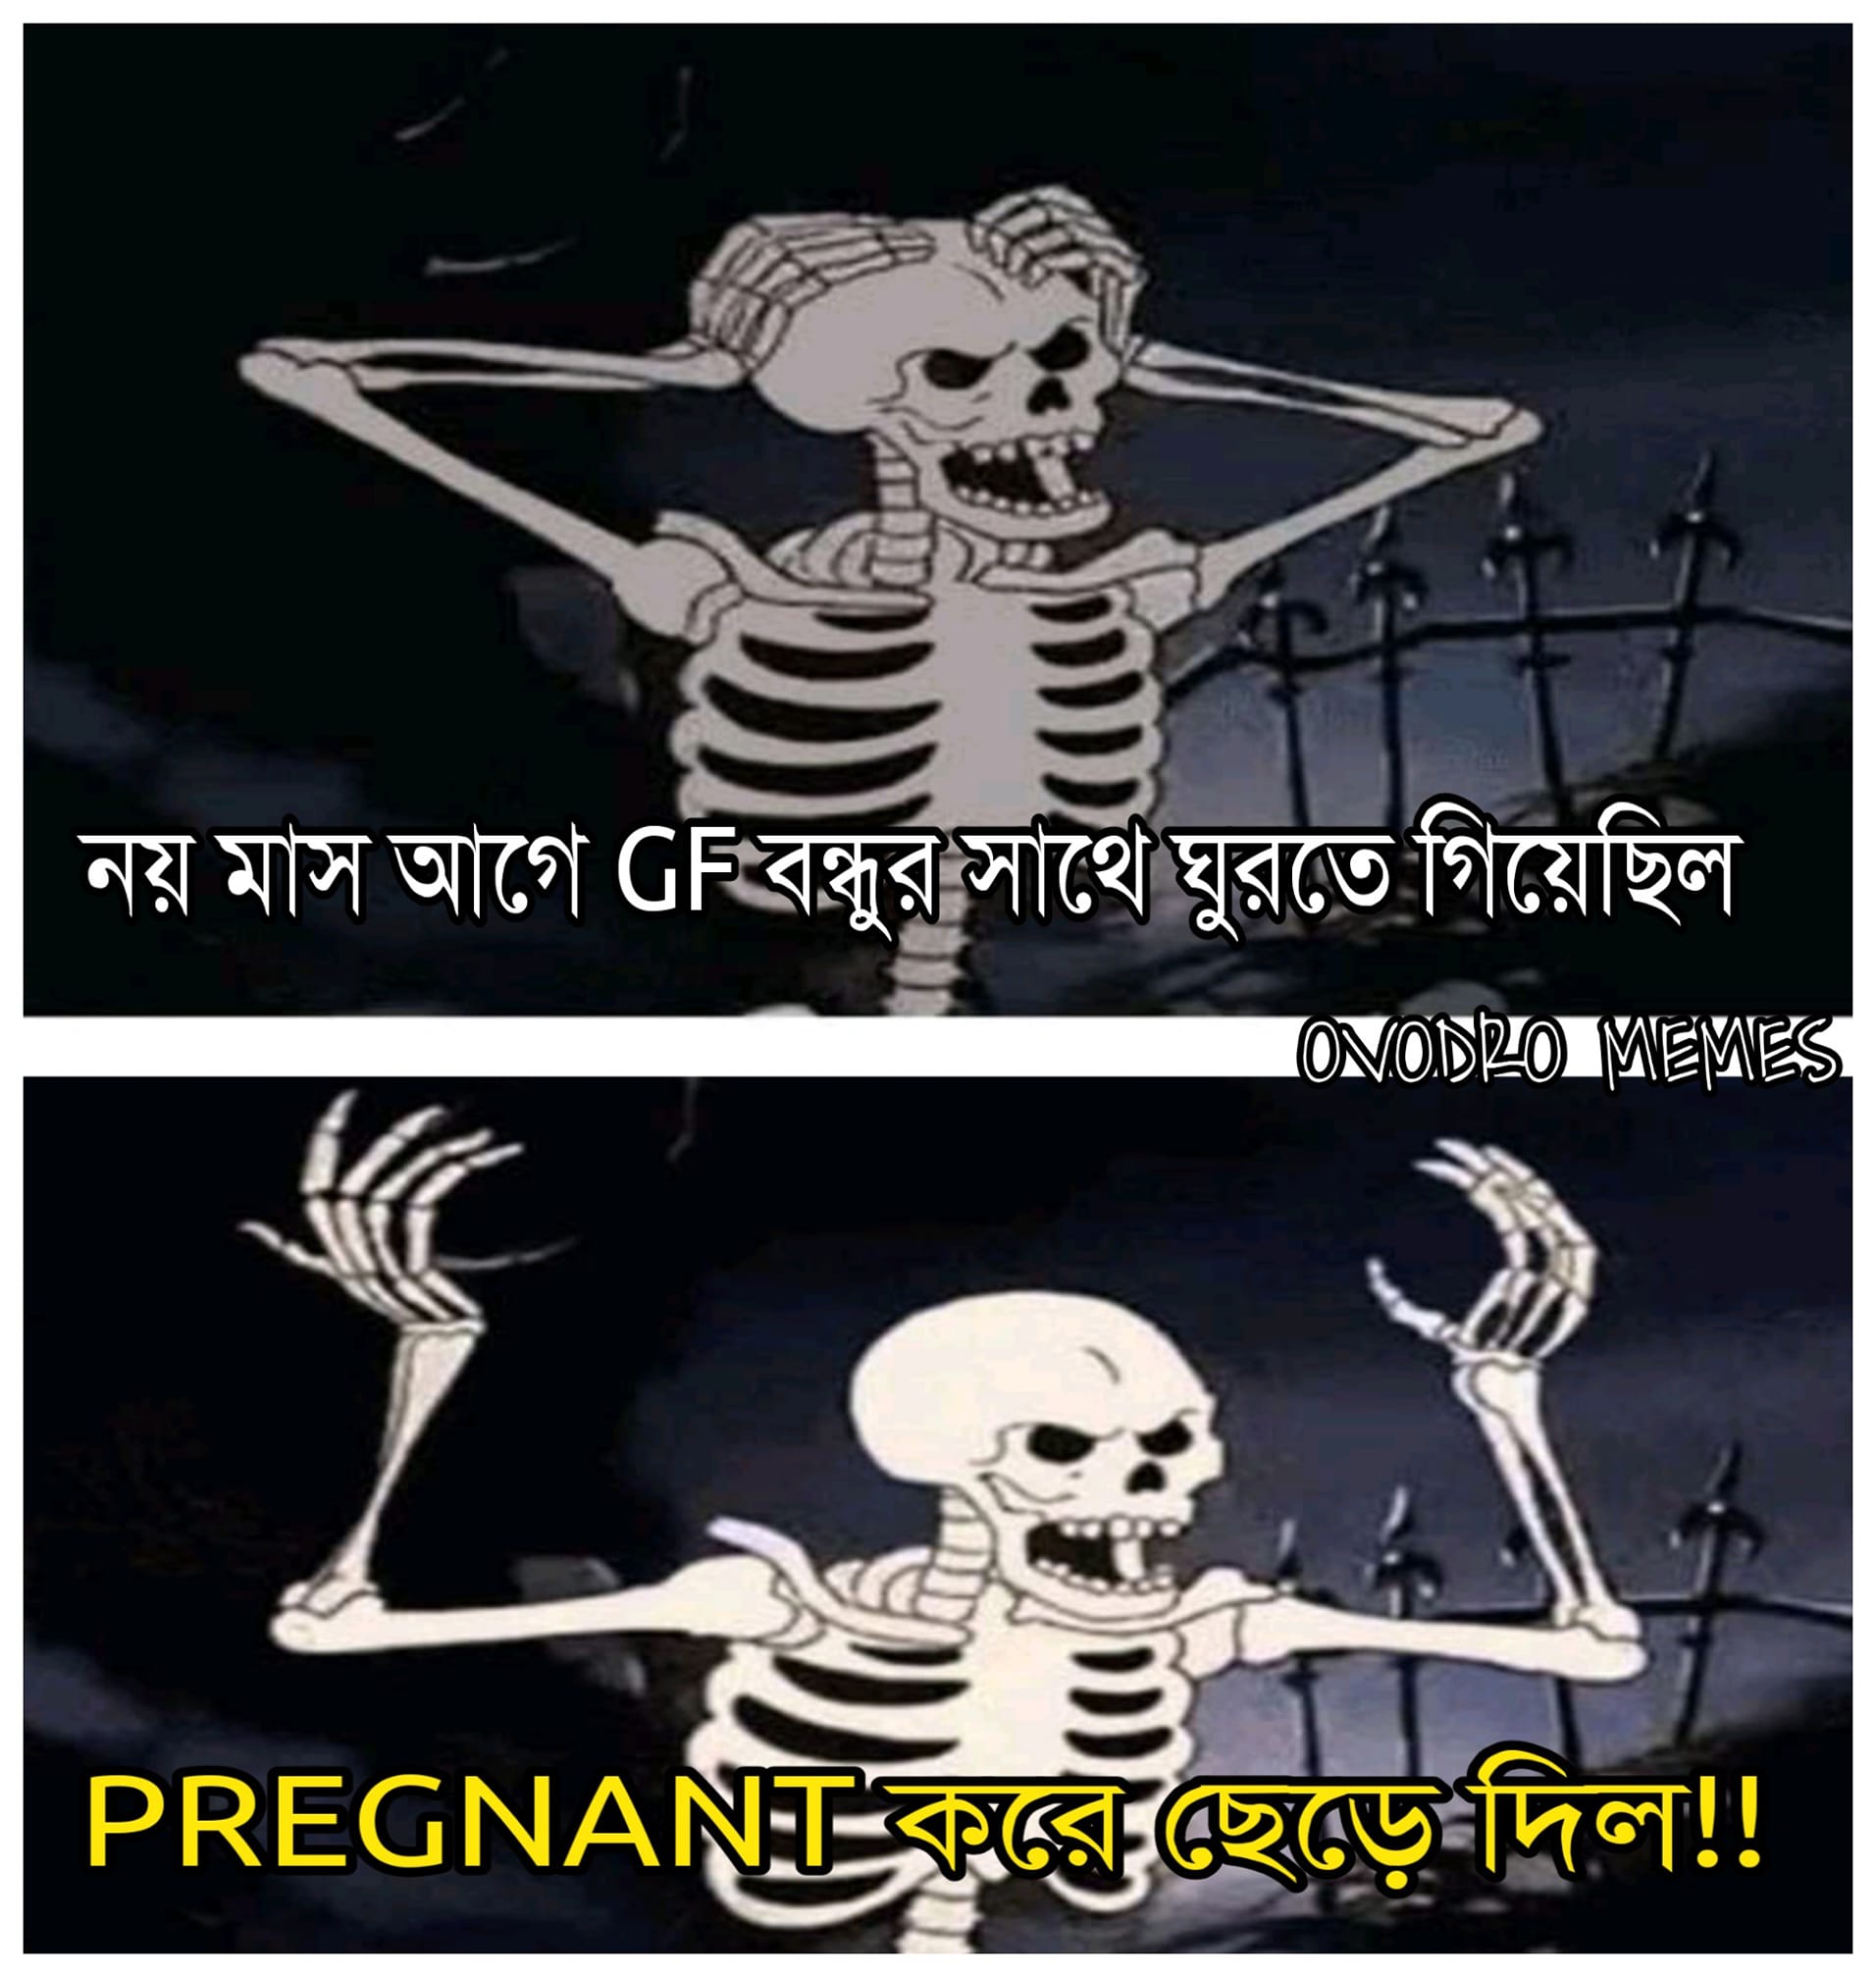
Caption: নয় মাস আগে GF বন্ধুর সাথে ঘুরতে গিয়েছিল    PREGNANT করে ছেড়ে দিল !!
Label: hate